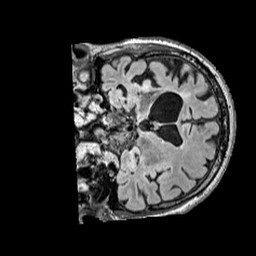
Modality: FLAIR
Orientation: coronal
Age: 70
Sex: male
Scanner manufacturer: siemens
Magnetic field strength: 3 T
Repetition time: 5 s
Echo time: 0.387 s